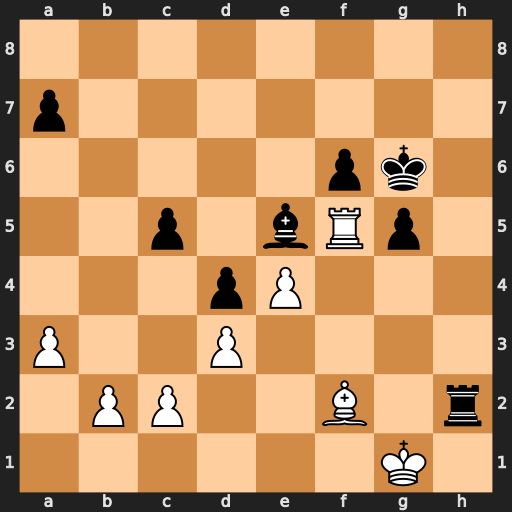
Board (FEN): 8/p7/5pk1/2p1bRp1/3pP3/P2P4/1PP2B1r/6K1
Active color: w
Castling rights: -
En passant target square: -
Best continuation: Rxe5 Rxf2 Rxg5+ fxg5 Kxf2